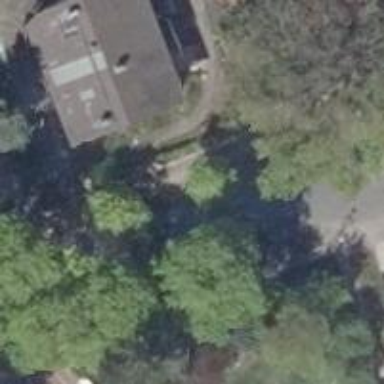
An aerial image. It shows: Avenue lined with deciduous broadleaved trees.